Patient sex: F
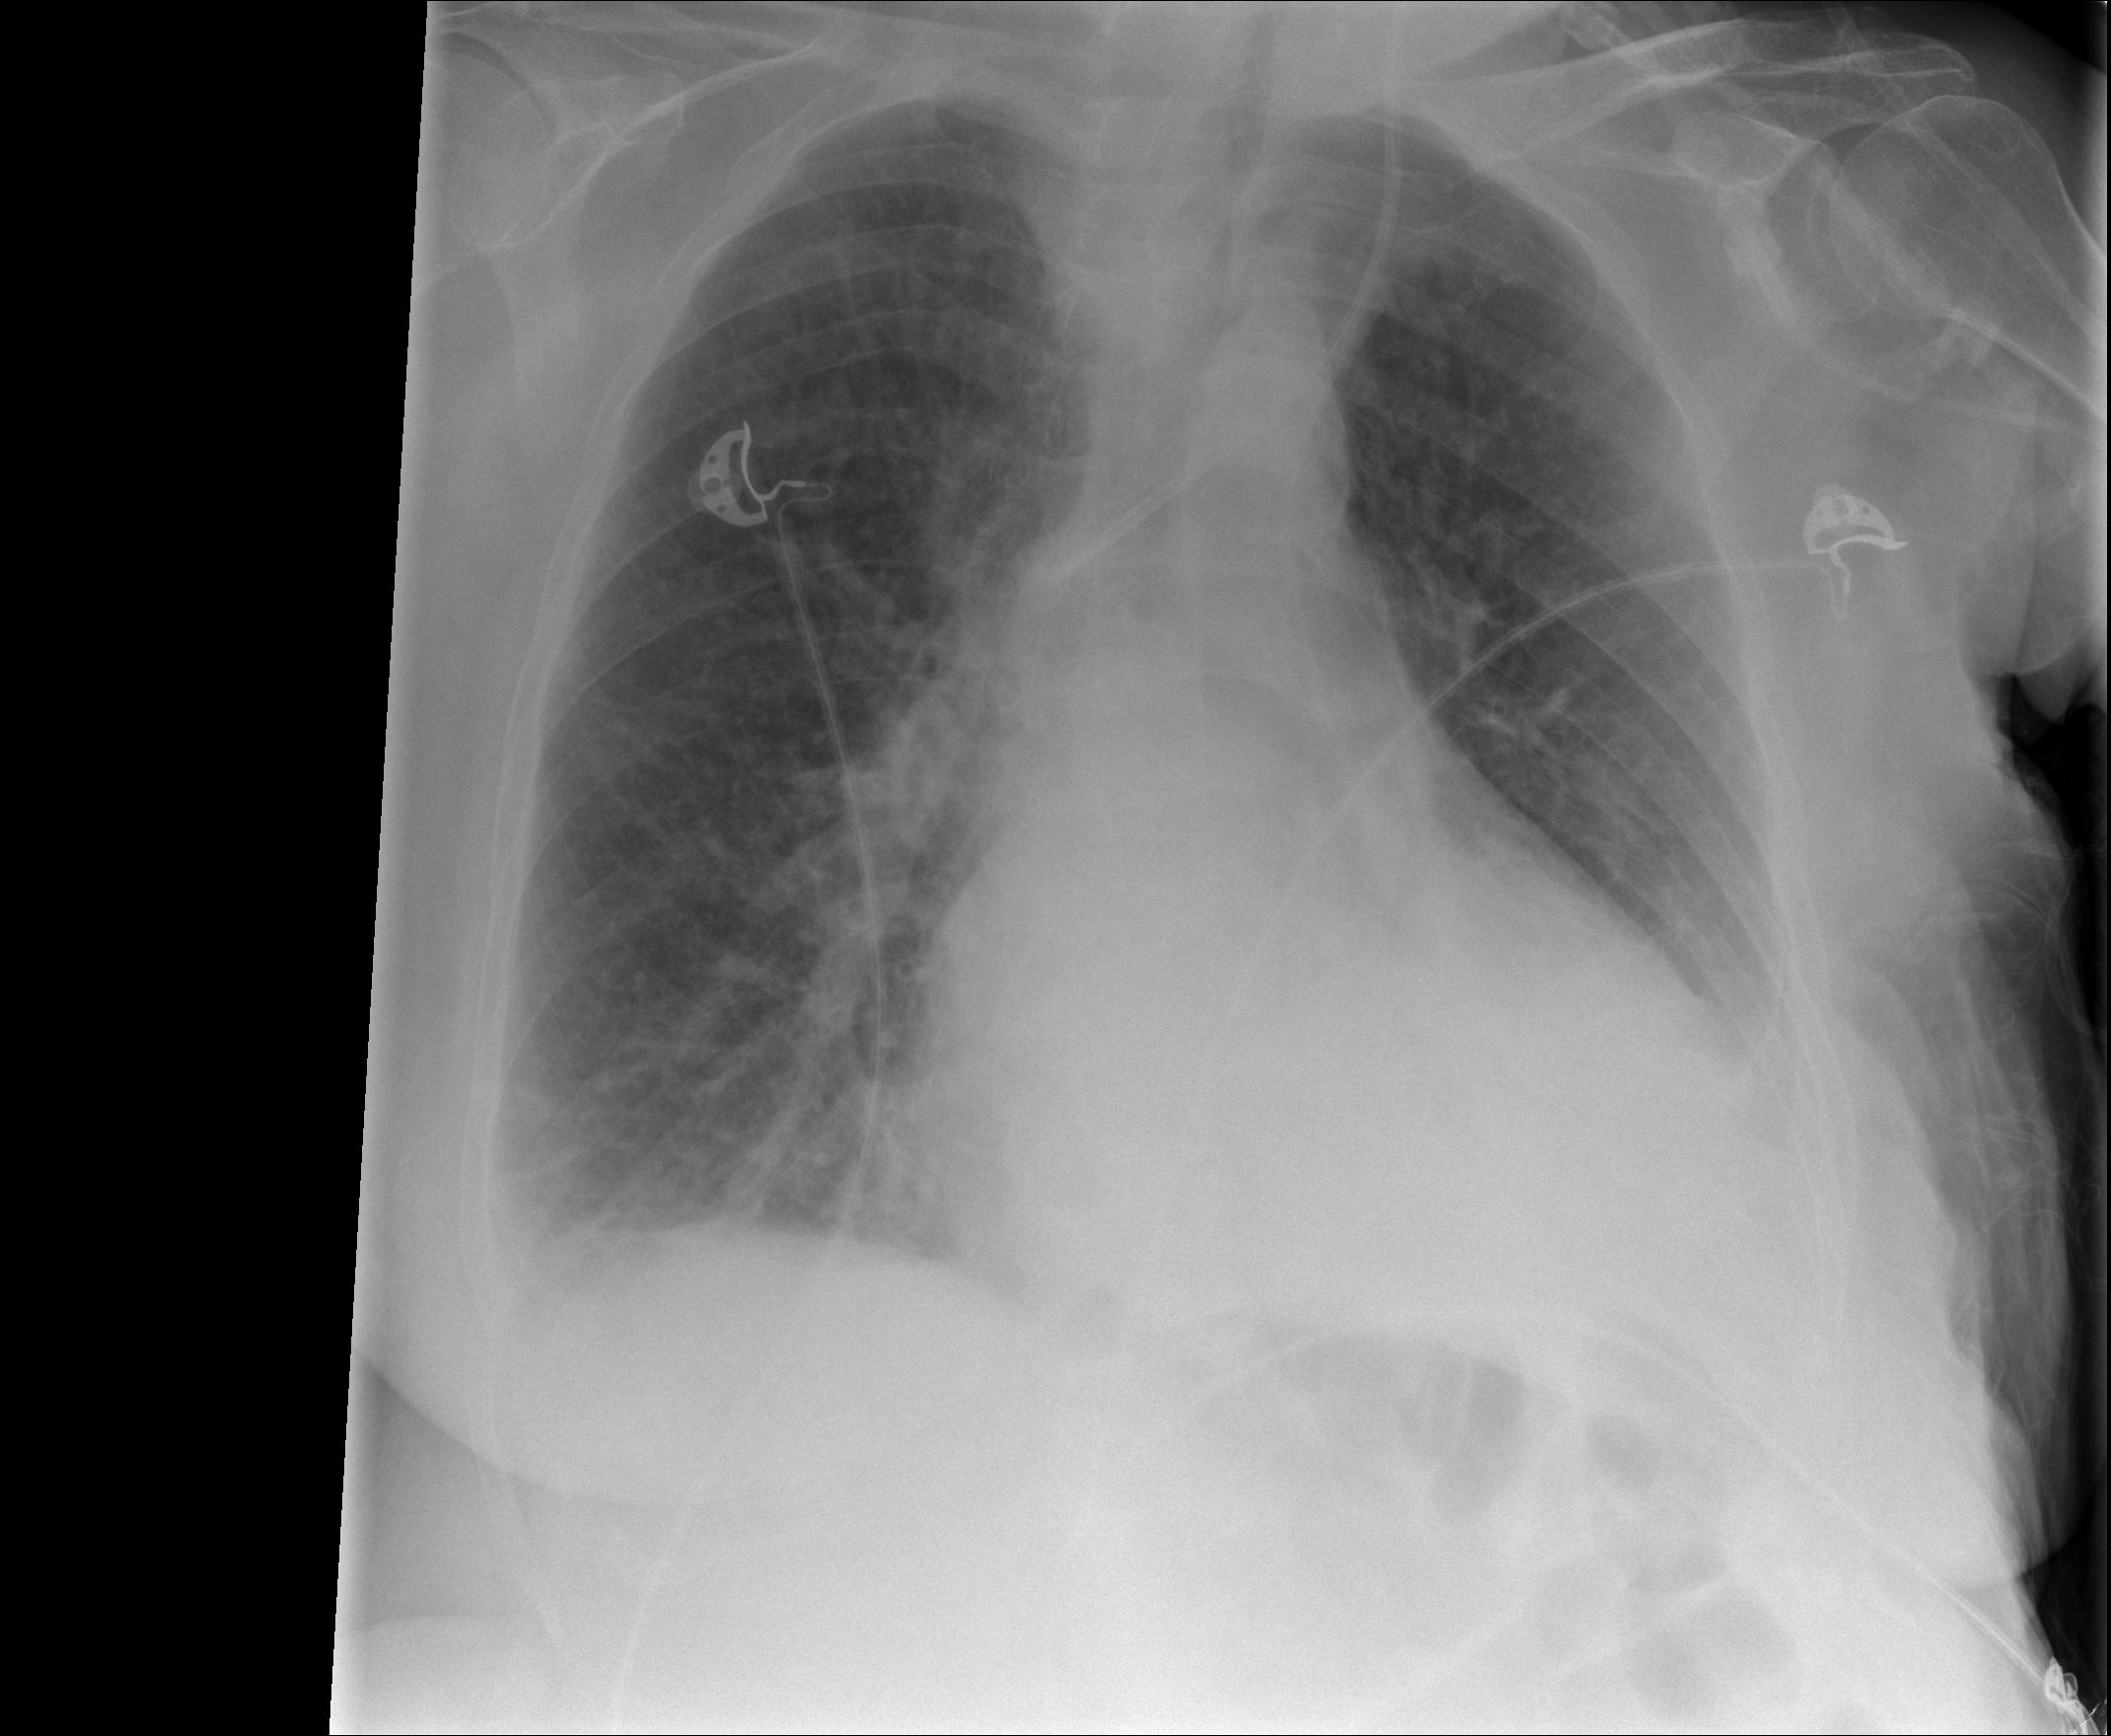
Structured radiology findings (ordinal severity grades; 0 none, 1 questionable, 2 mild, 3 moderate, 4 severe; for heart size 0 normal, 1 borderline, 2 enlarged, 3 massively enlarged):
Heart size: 2
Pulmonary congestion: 2
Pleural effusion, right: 2
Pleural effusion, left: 2
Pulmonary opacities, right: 0
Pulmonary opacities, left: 0
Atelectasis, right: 2
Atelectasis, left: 2